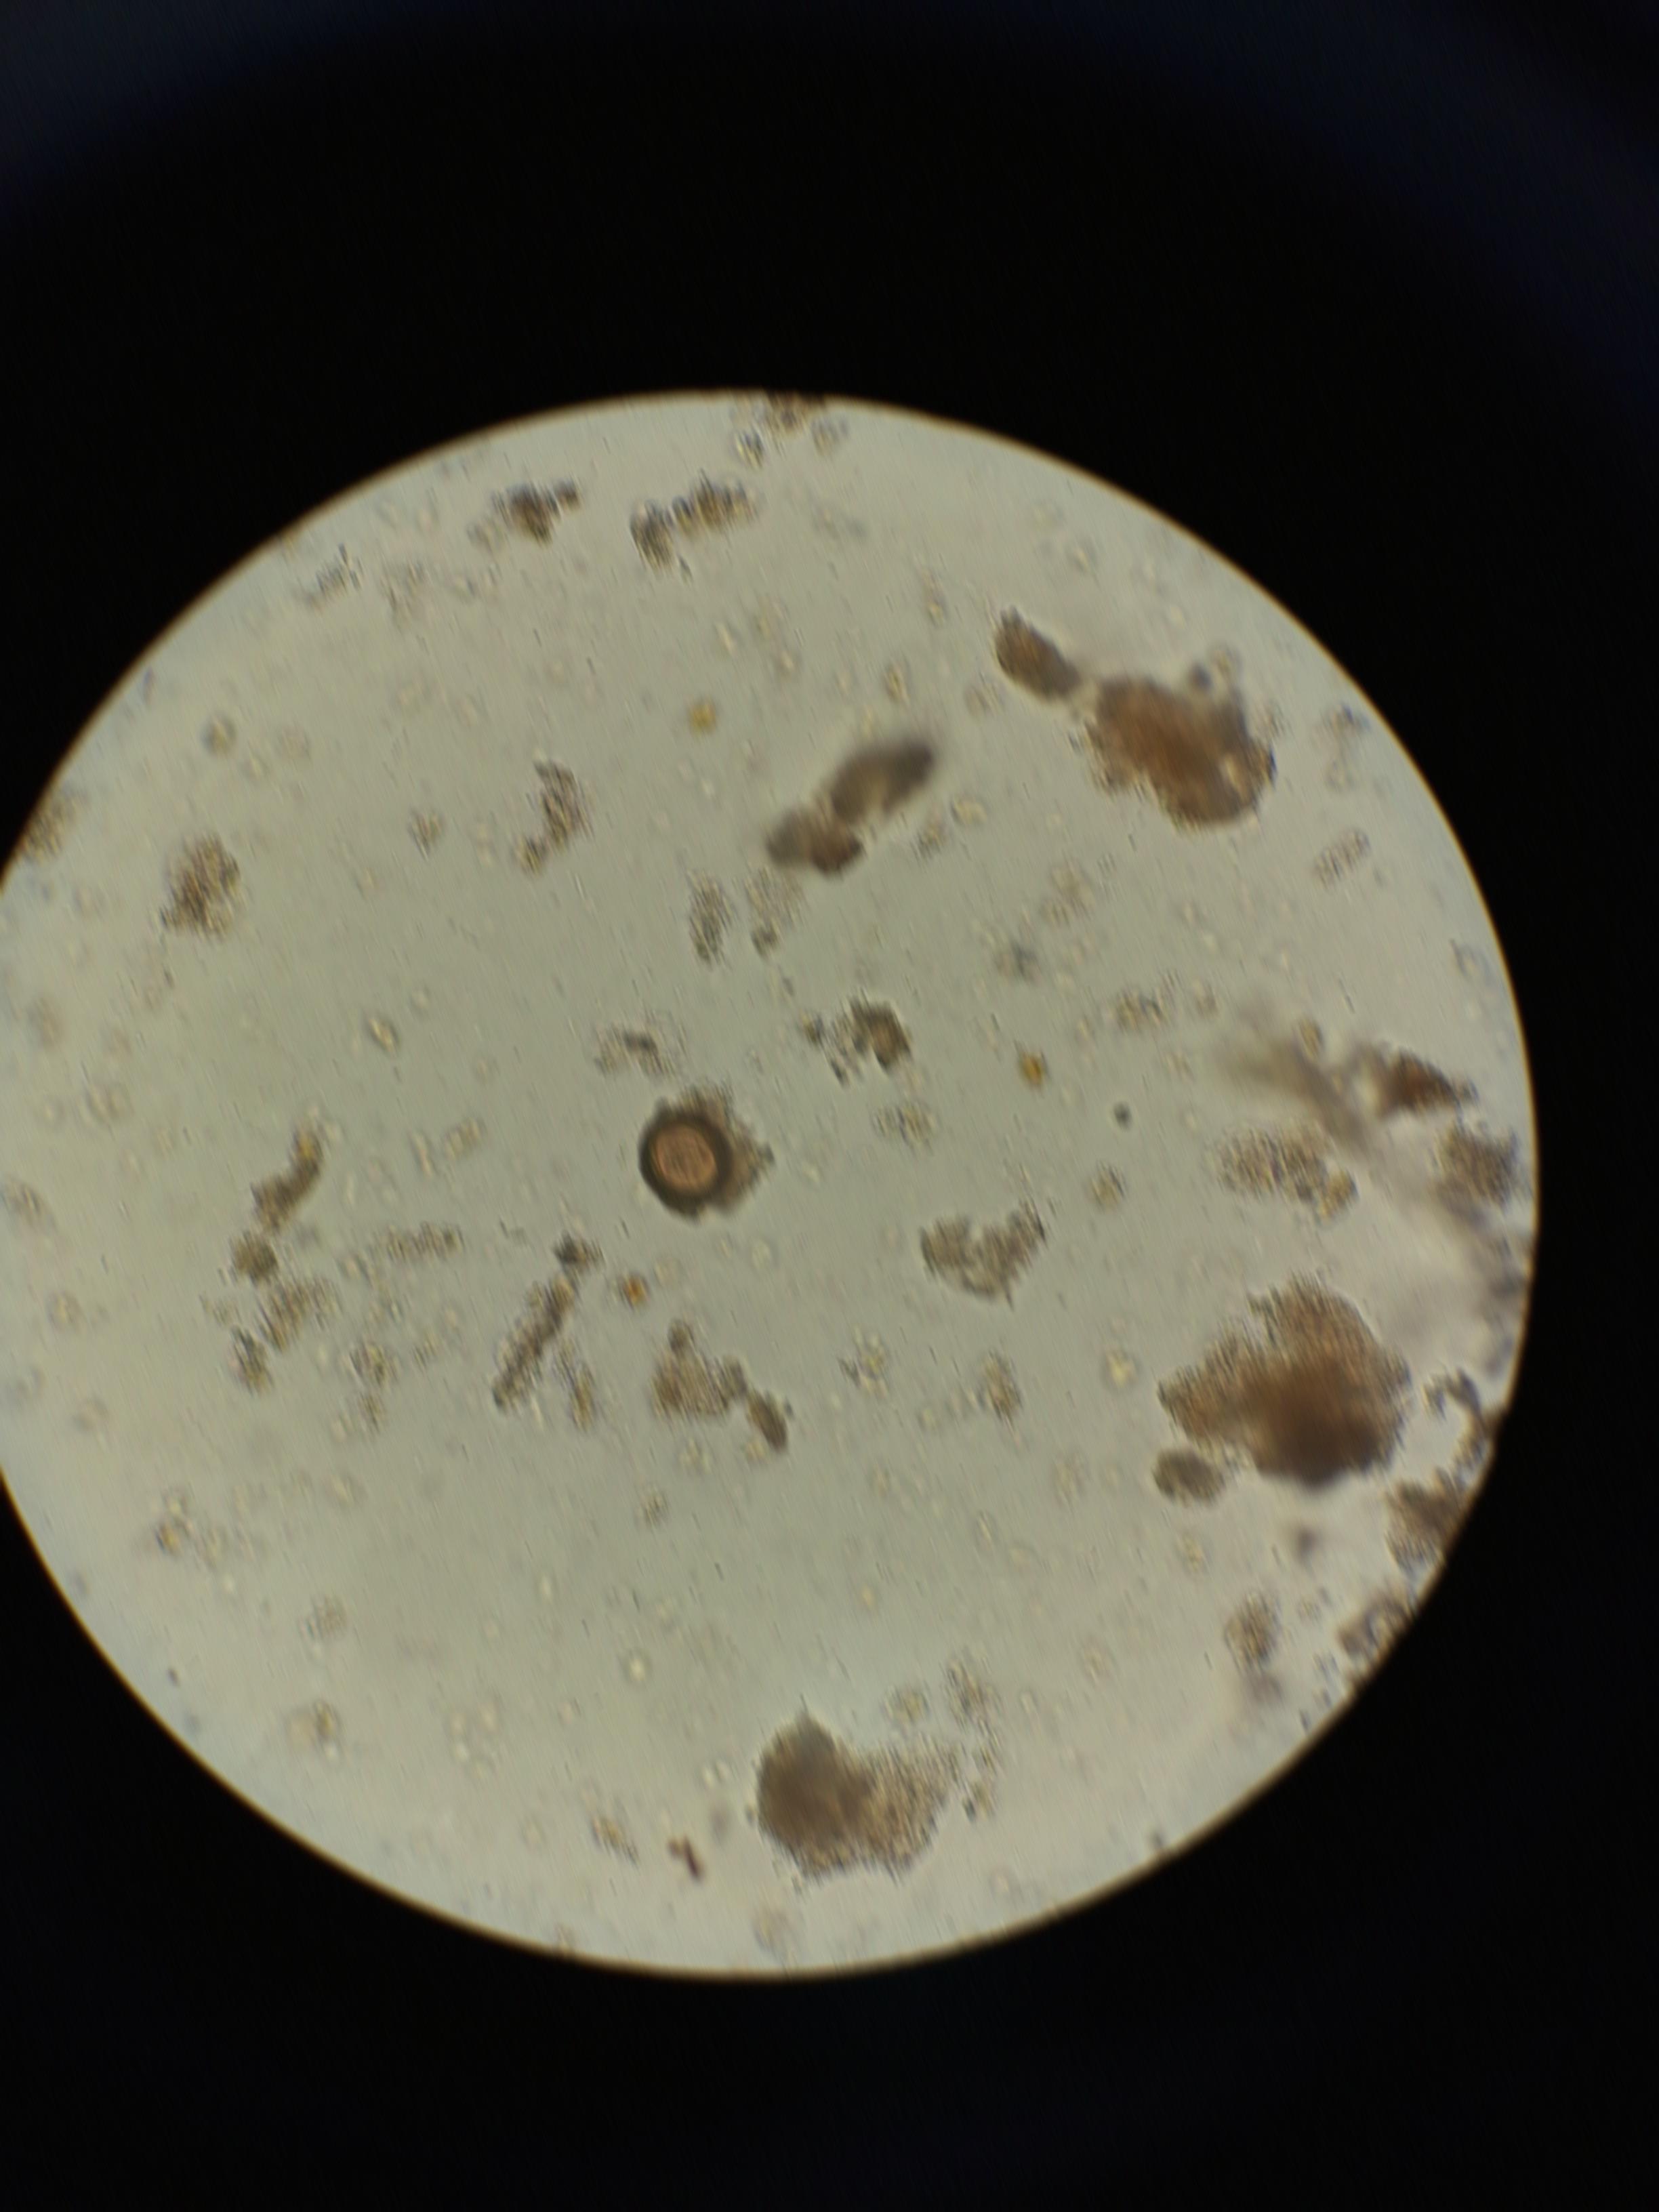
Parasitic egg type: Taenia spp. egg